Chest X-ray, PA view. Patient: 29 years old, sex F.
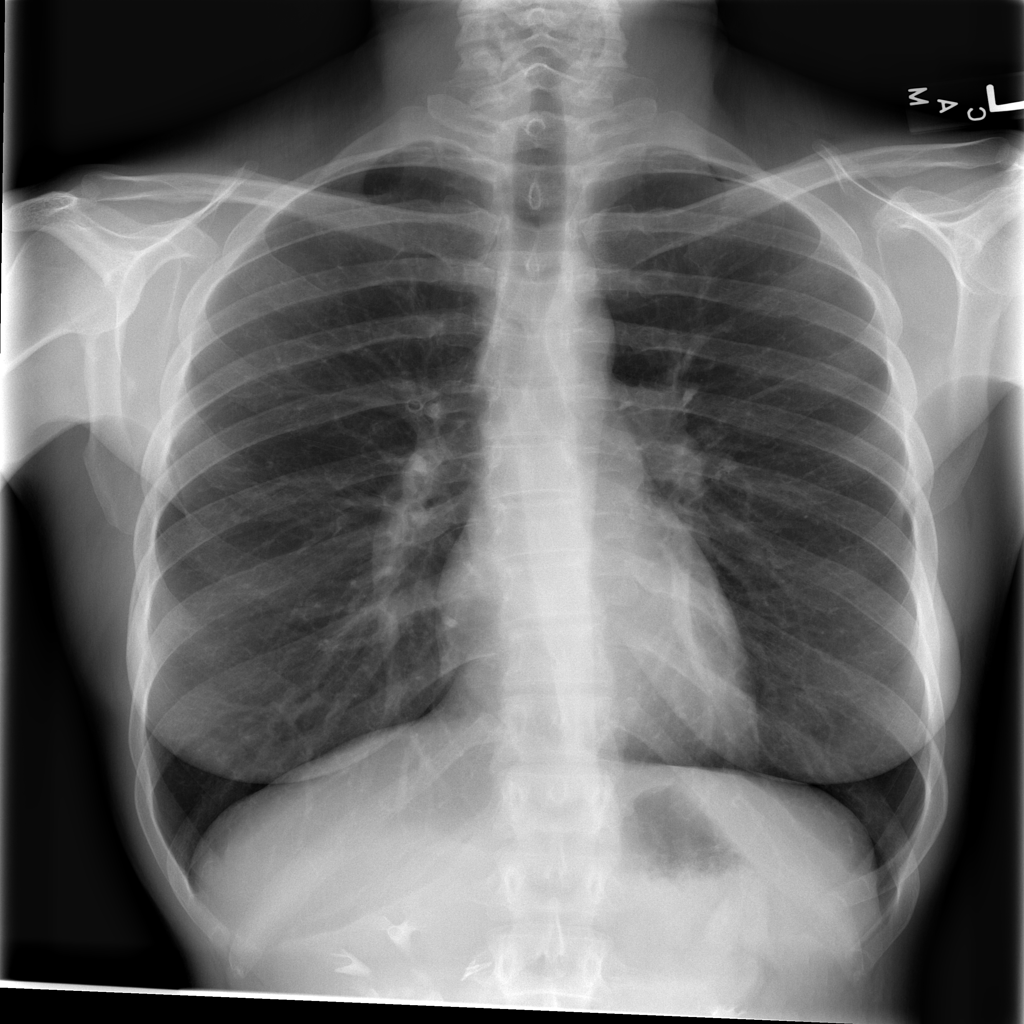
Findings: No Finding